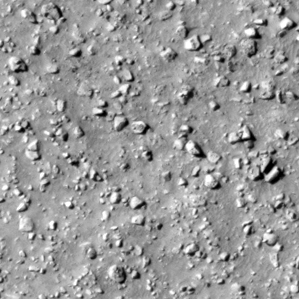
Label: non_frost